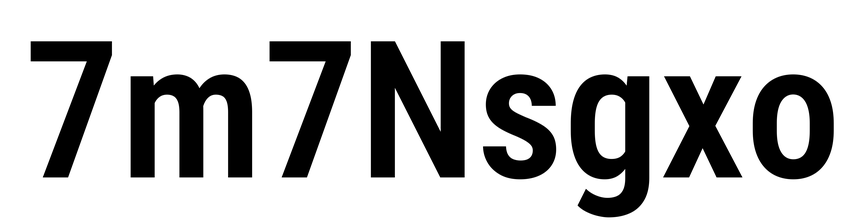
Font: Roboto_Condensed_SemiBold